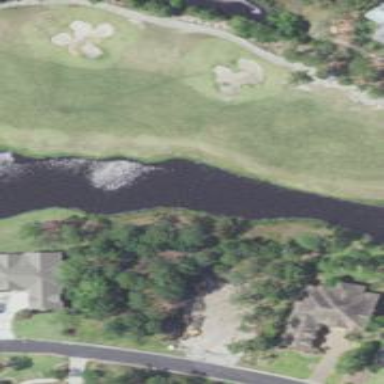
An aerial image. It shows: Water hazard on golf course.